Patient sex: F
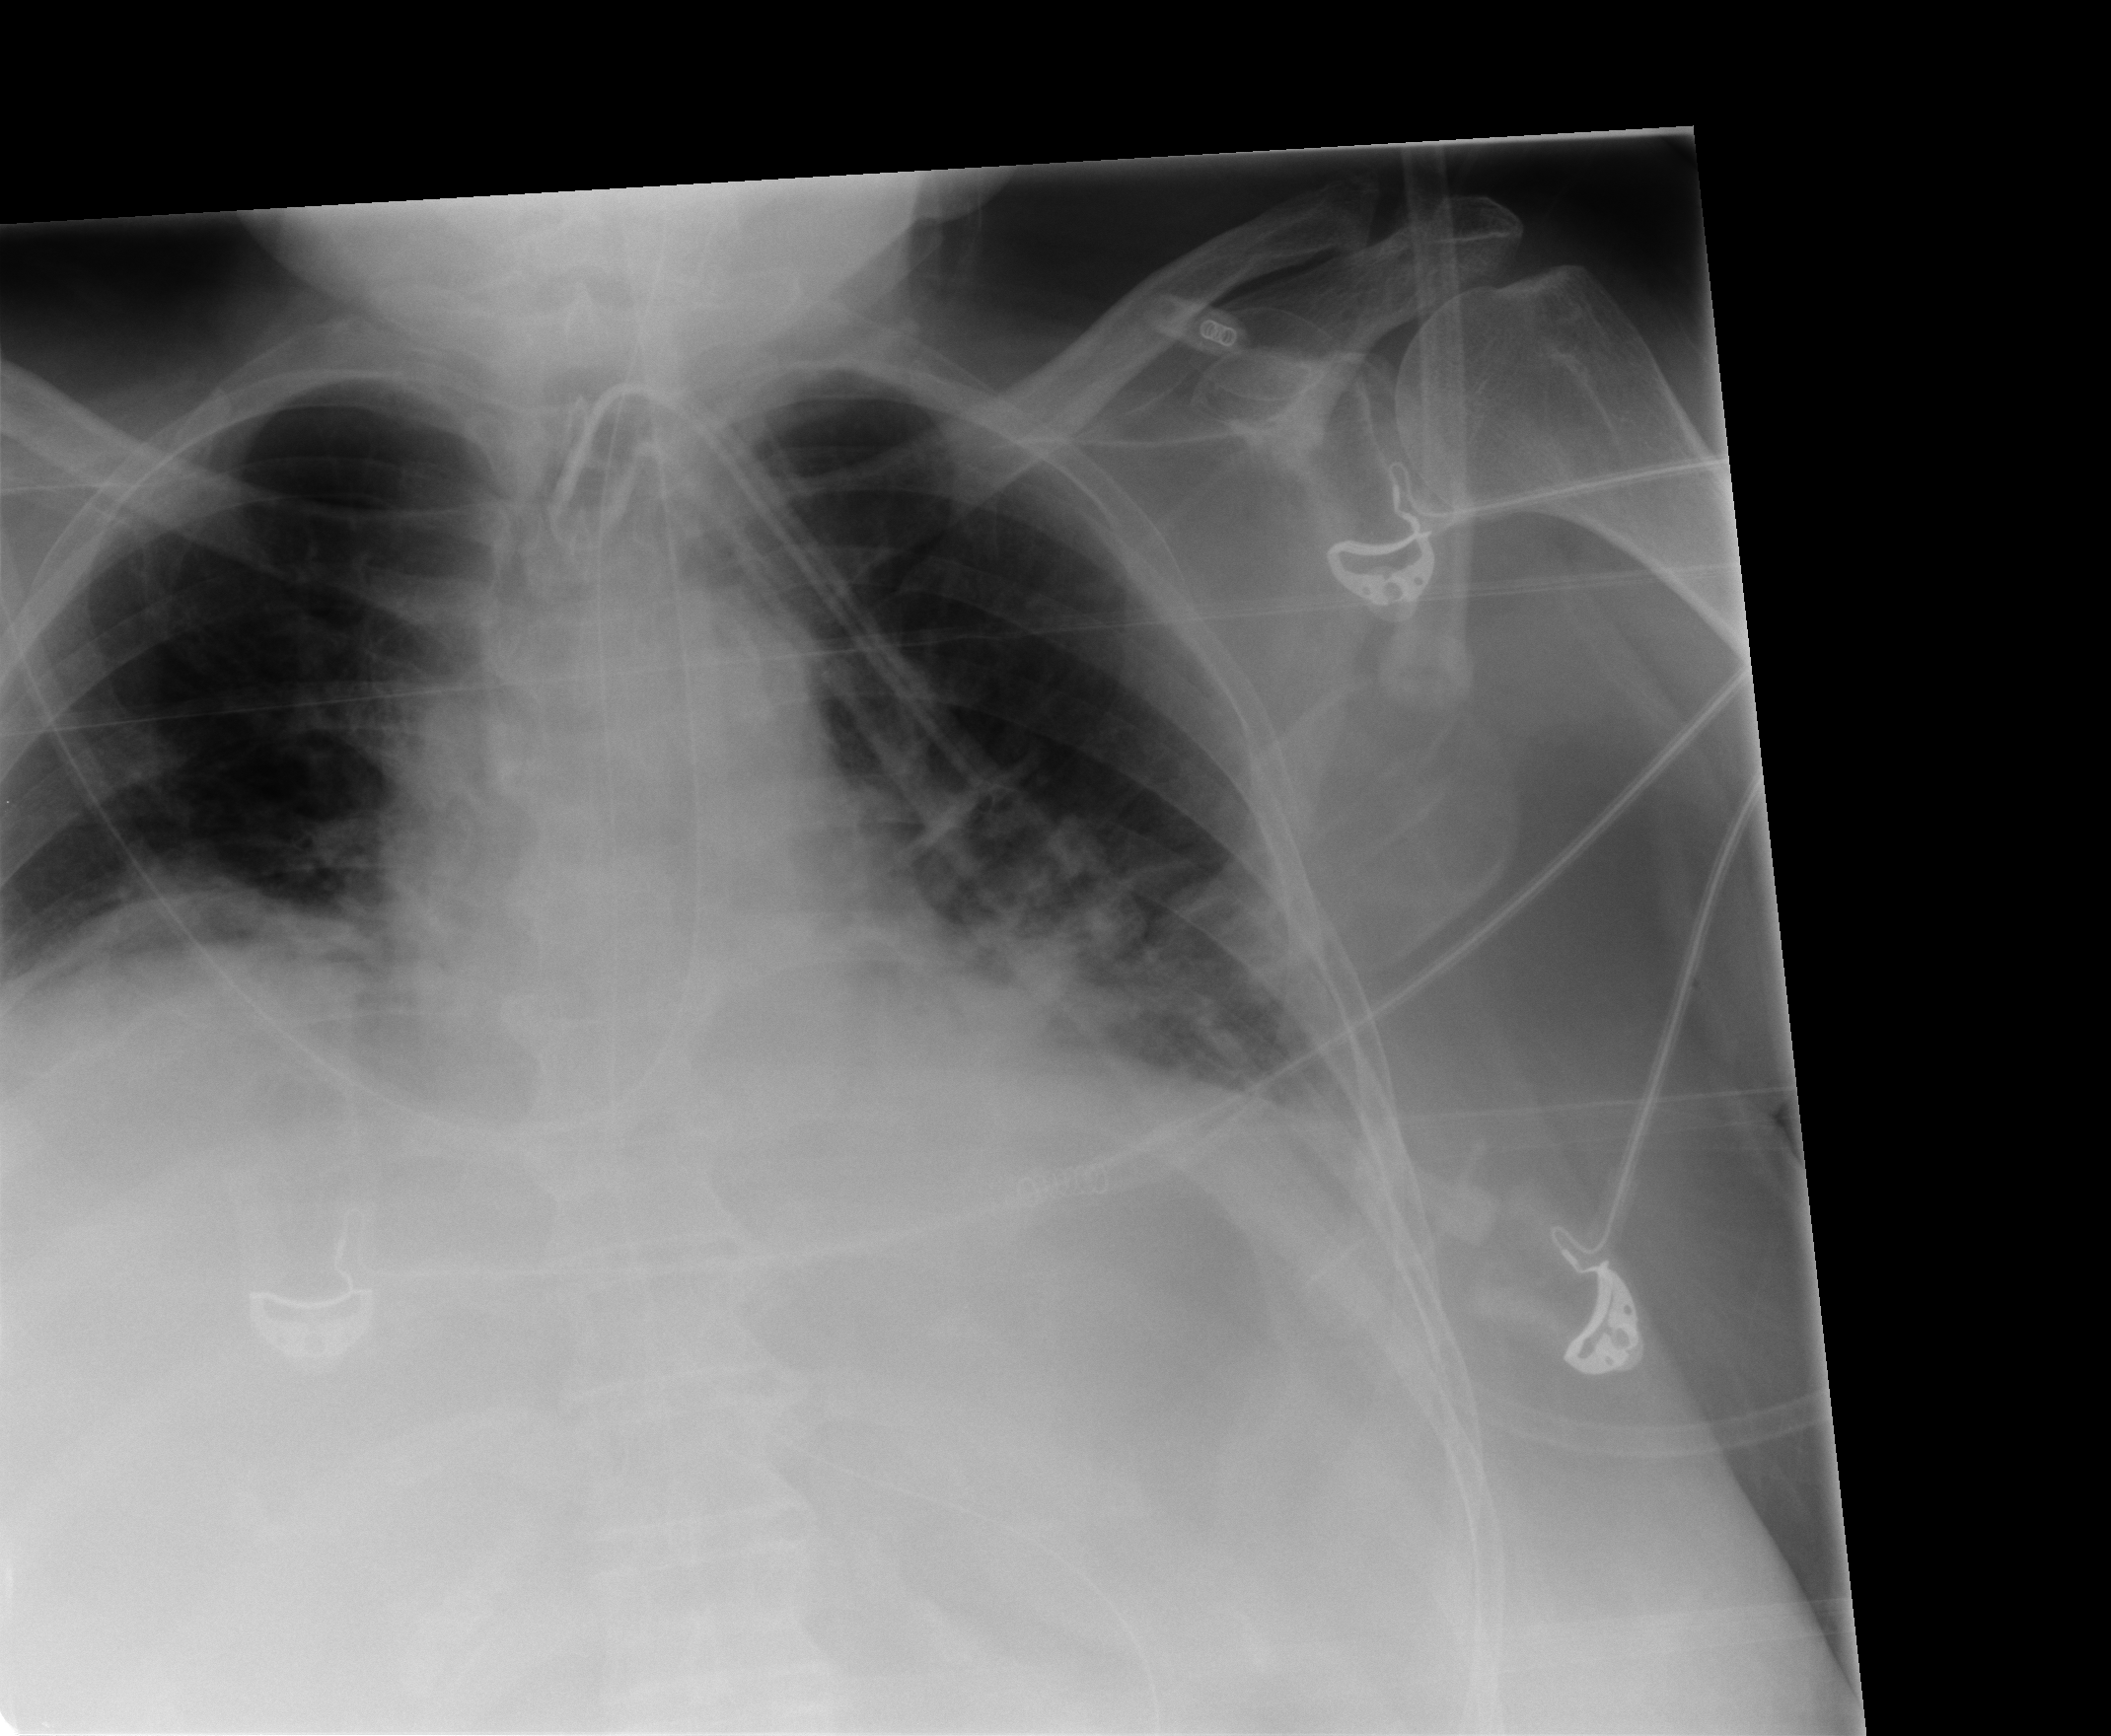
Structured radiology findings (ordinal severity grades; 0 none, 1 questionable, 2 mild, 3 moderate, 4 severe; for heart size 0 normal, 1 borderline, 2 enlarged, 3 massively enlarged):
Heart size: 0
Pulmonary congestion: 0
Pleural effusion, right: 0
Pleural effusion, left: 0
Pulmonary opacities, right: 0
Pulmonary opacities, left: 1
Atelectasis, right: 1
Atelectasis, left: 0